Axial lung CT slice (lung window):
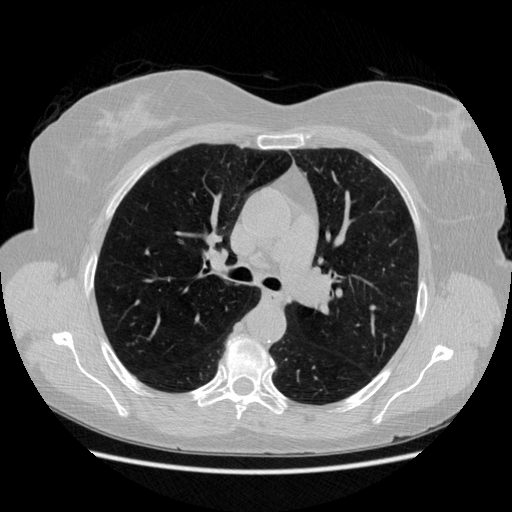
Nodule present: no